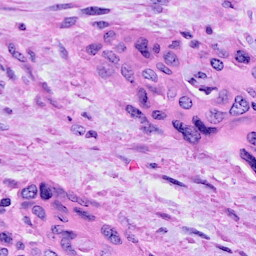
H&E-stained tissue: Cervix